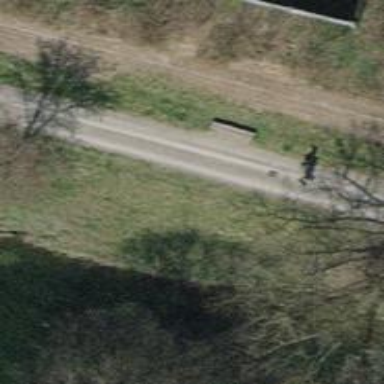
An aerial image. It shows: Bench.